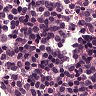
Metastatic tissue present: no